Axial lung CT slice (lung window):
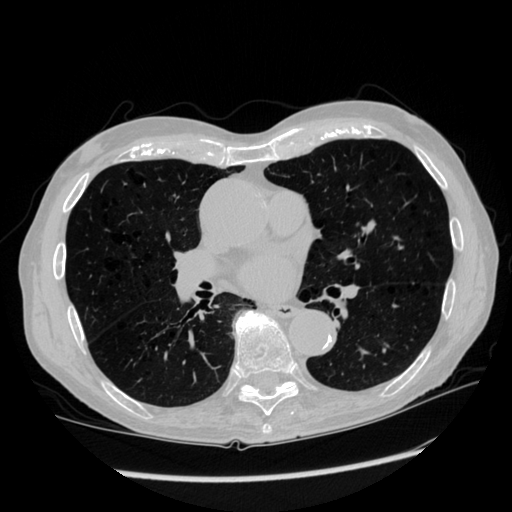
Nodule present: no